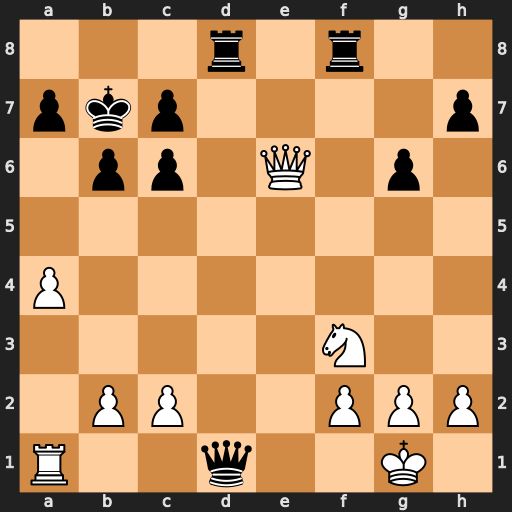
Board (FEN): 3r1r2/pkp4p/1pp1Q1p1/8/P7/5N2/1PP2PPP/R2q2K1
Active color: w
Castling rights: -
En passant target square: -
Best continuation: Rxd1 Rxd1+ Ne1